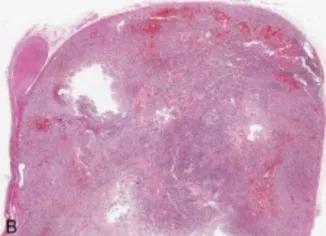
Computed Tomography and Histological Images of the Pheochromocytoma. B: Histological panoramic view of the pheochromocitoma. On the left side of the picture there is a normal adrenal gland on which sits the tumor with a large nodule with areas of hemorrhagic aspect, especially in the tumor periphery.
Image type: pathology (h&e)